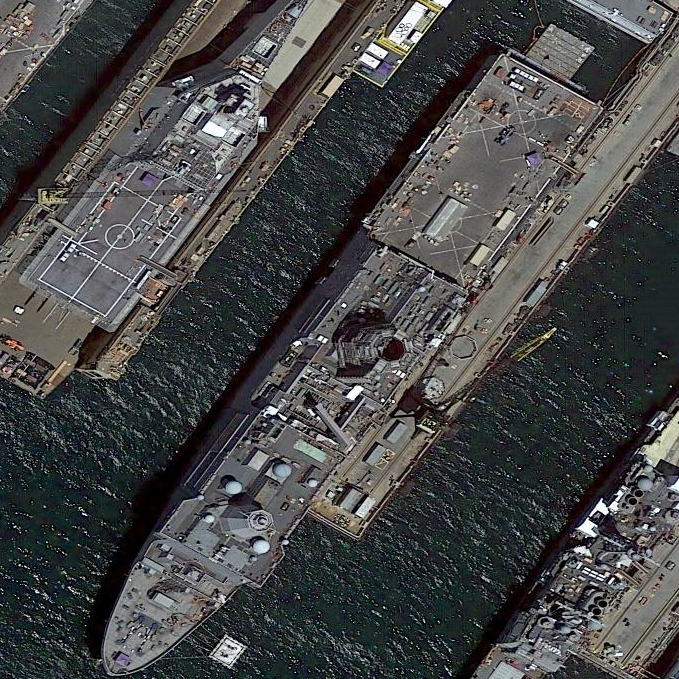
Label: San_Antonio-class_transport_dock